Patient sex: M
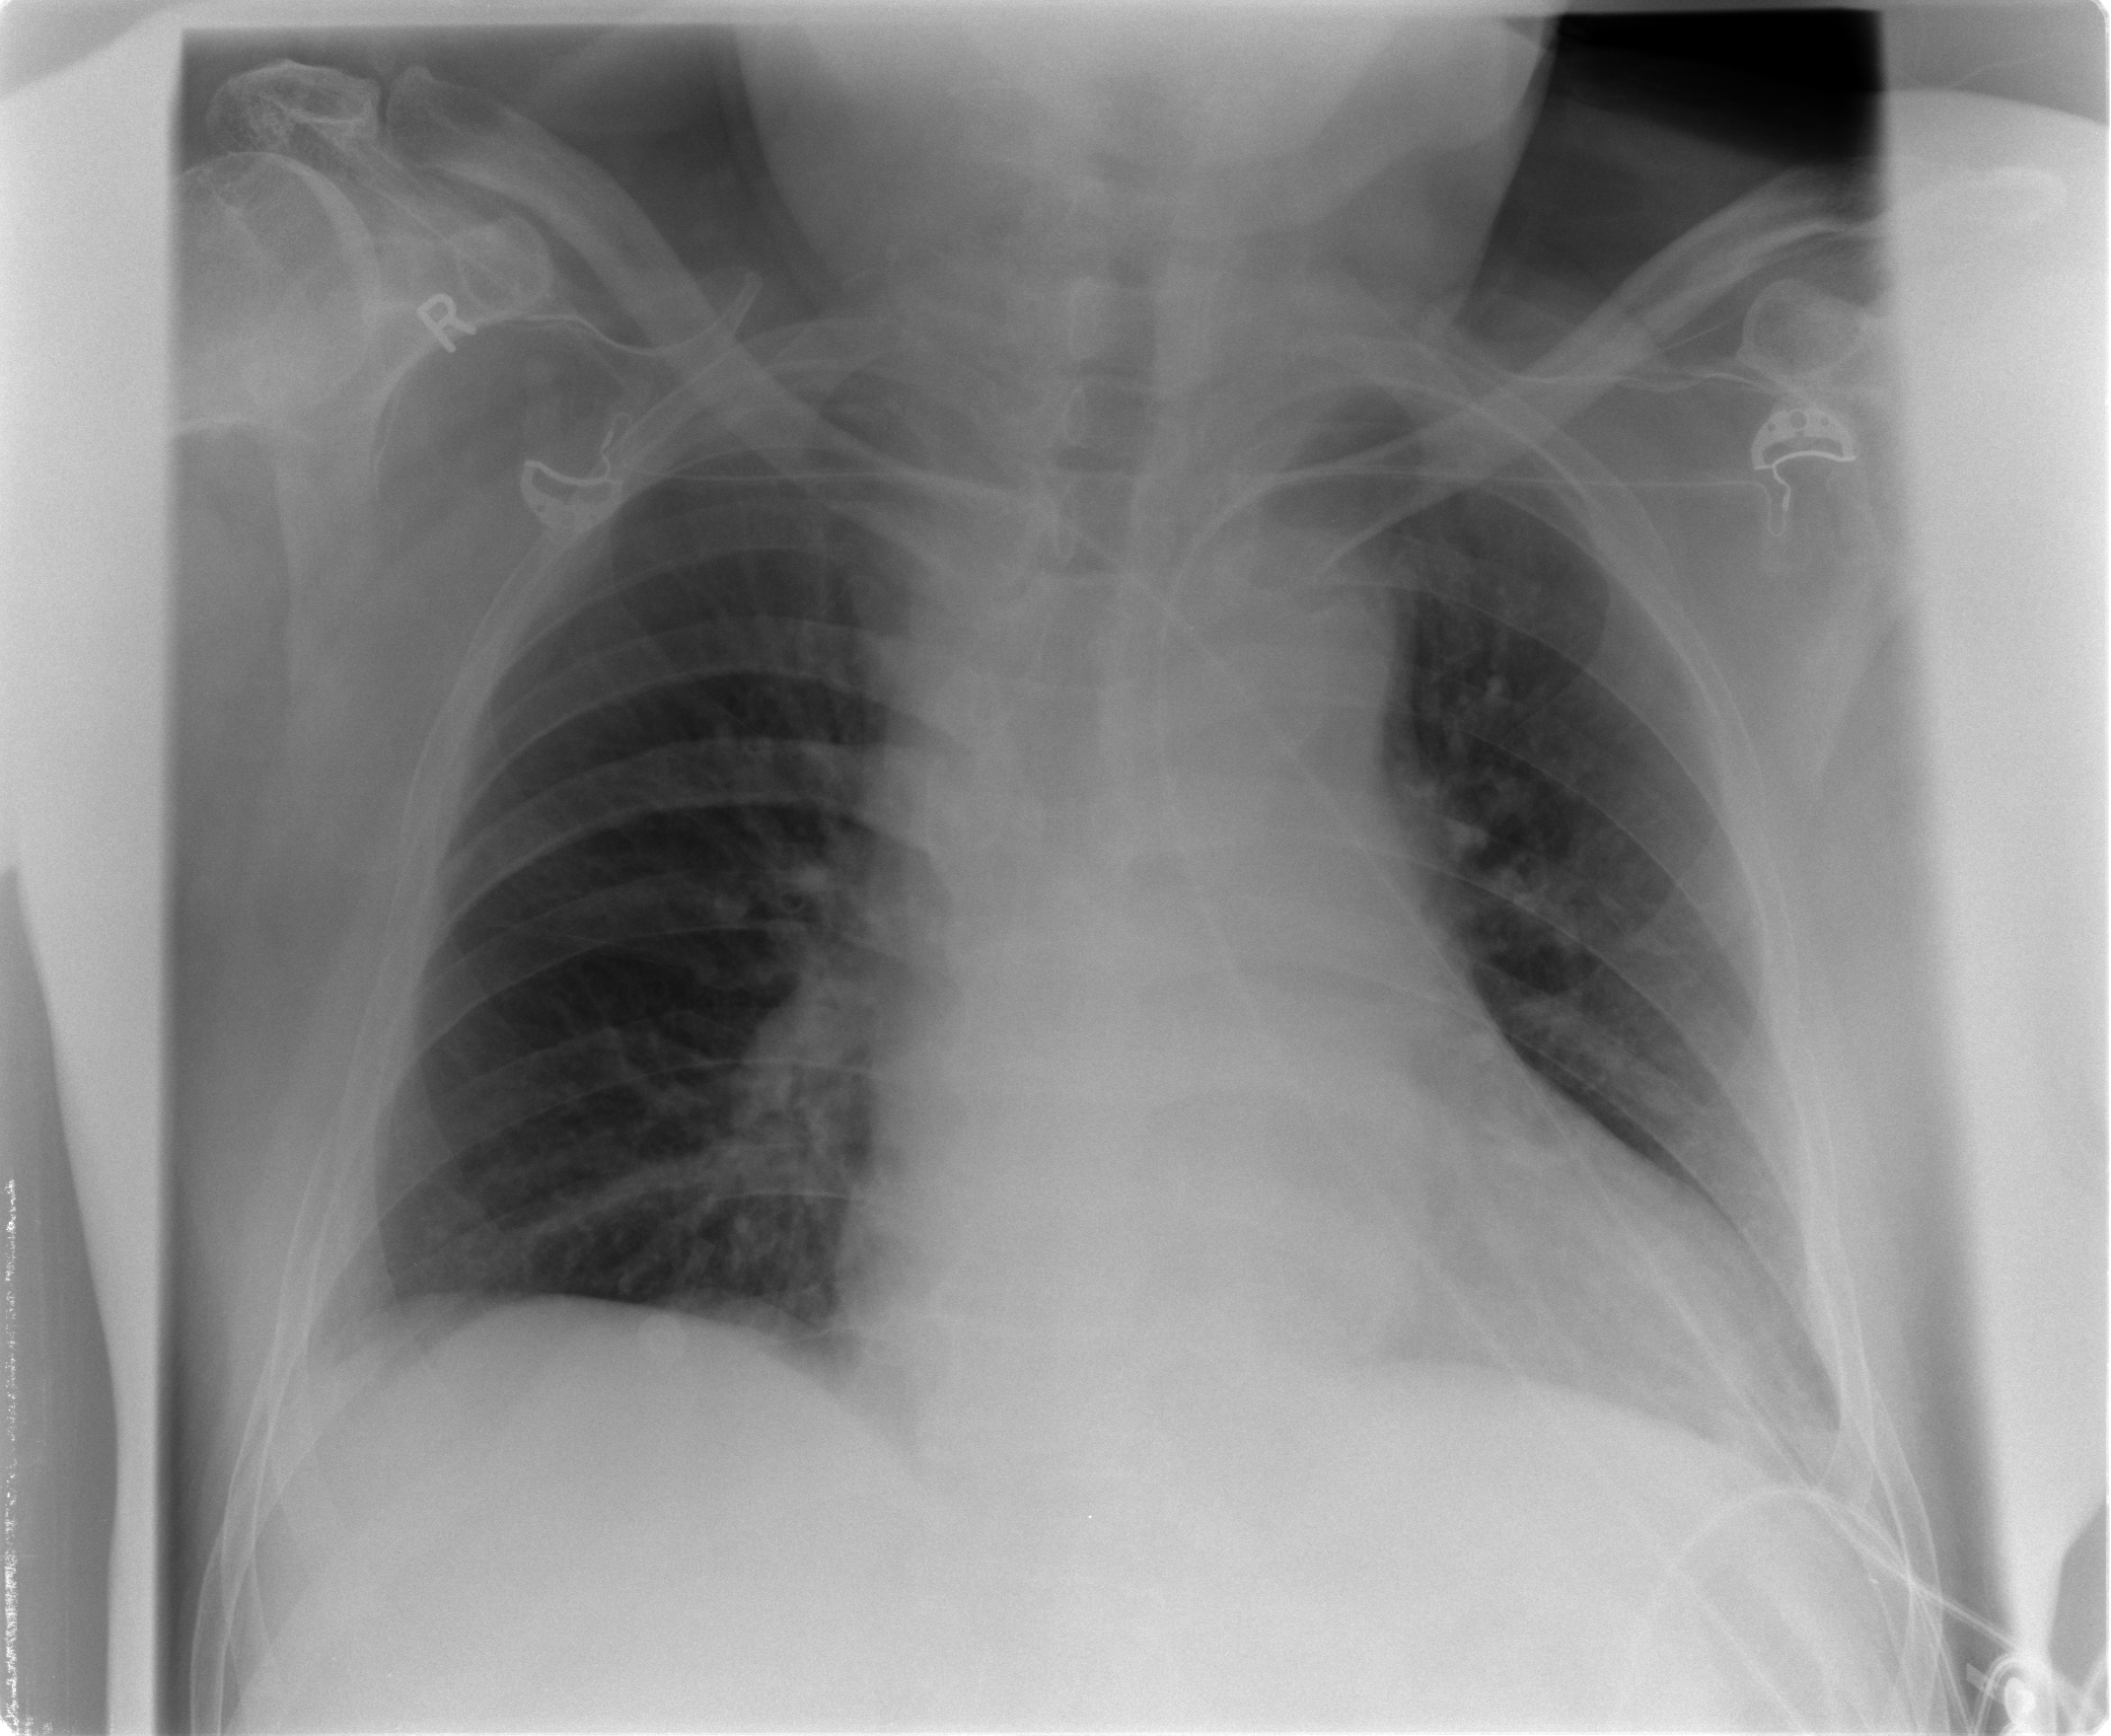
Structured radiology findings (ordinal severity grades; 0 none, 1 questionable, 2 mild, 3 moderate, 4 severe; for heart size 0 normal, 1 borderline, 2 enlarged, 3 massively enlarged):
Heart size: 2
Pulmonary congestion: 1
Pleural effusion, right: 0
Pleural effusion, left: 0
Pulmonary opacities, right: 0
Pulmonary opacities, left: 0
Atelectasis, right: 0
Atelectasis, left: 0